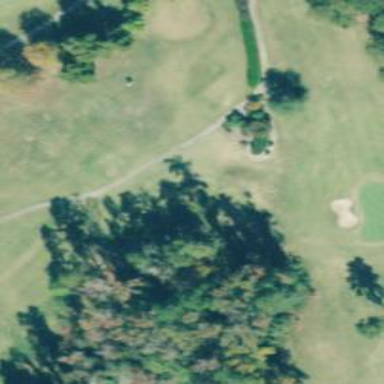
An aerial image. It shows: Path used for both walking and golf.